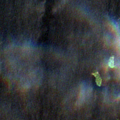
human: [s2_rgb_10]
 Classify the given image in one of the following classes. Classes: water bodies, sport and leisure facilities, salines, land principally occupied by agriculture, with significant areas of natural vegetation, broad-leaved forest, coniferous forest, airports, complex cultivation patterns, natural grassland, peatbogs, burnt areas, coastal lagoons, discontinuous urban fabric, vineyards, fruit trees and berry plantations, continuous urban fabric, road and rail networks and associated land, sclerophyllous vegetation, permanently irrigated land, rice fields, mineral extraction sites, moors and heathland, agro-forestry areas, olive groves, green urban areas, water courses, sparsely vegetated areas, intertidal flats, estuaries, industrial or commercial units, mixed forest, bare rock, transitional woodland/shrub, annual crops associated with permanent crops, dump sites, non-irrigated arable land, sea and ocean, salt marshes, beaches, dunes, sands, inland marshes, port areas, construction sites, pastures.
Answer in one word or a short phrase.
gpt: water bodies